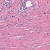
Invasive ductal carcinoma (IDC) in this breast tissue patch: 0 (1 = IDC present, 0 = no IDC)